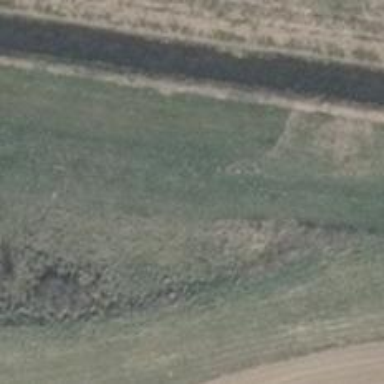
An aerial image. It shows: Hunting stand.